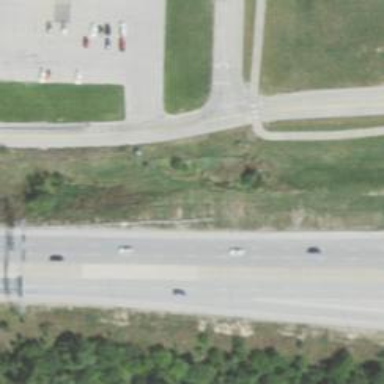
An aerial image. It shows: Primary highway with expressway characteristics.